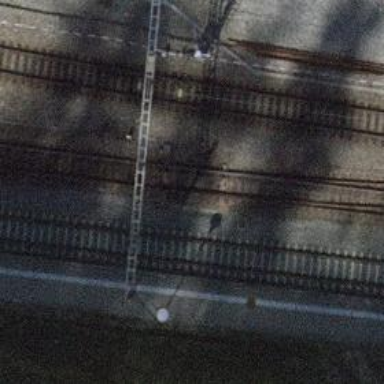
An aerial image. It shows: Railway switch.